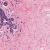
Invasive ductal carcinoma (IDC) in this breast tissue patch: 0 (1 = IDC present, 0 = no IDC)